Field crop: maize
Growth stage: 1
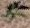
Species: atriplex